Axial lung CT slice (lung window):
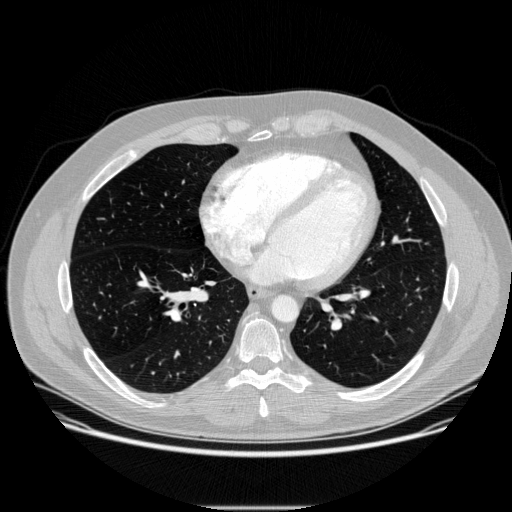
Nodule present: no